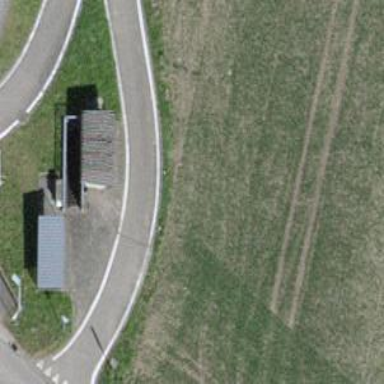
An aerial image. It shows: Asphalt track with grade1 tracktype suitable for agricultural vehicles.